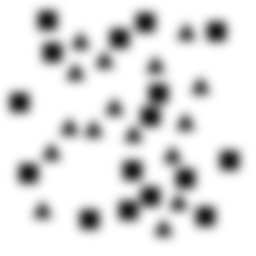
Squares: 16
Triangles: 16
Stars: 0
Total shapes: 32